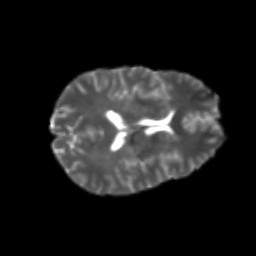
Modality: T2w
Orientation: axial
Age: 24
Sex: male
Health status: healthy
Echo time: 0.074 s